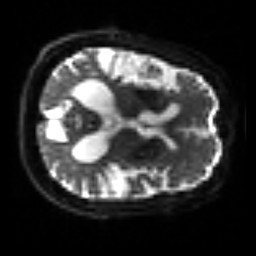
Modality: sbref
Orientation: axial
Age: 69
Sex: male
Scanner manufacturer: siemens
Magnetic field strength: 3 T
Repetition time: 3.2 s
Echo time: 0.081 s